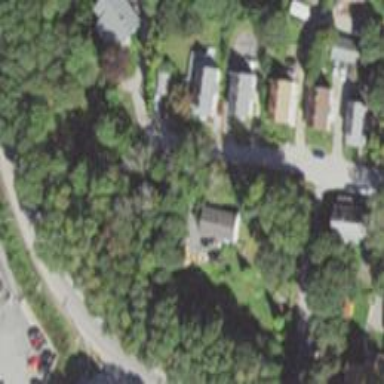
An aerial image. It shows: Residential driveway serving as service road.